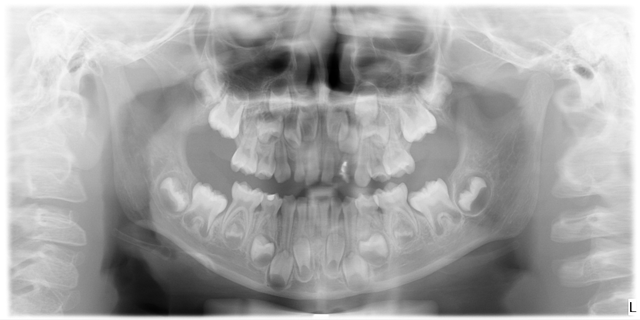
child